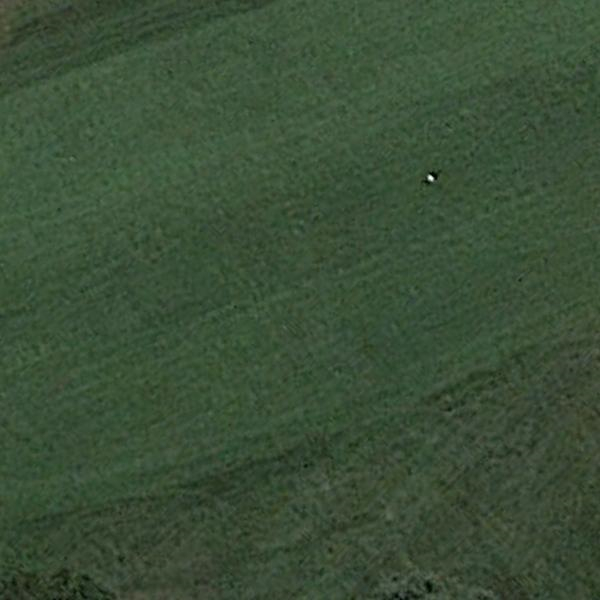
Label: Meadow